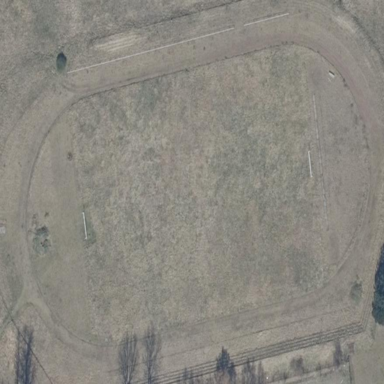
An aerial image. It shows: Grass pitch designated for soccer.